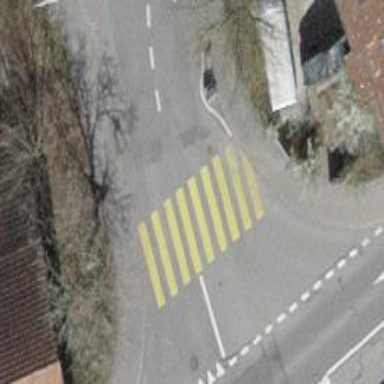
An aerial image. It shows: Footway with asphalt surface and zebra crossing.